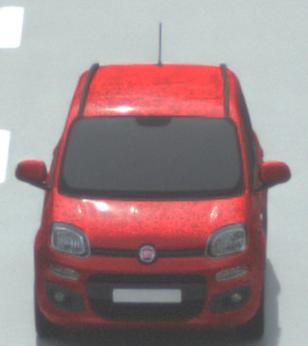
Make: Fiat
Model: Panda 1.2 8V
Detailed model: Panda (312)
Model produced from: 2013/02
Model produced until: 2013/12
Doors: 5
Color: red
Road condition: wet road
Daytime: morning or afternoon
Contrast: low contrast